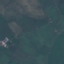
Land use / land cover class: Pasture